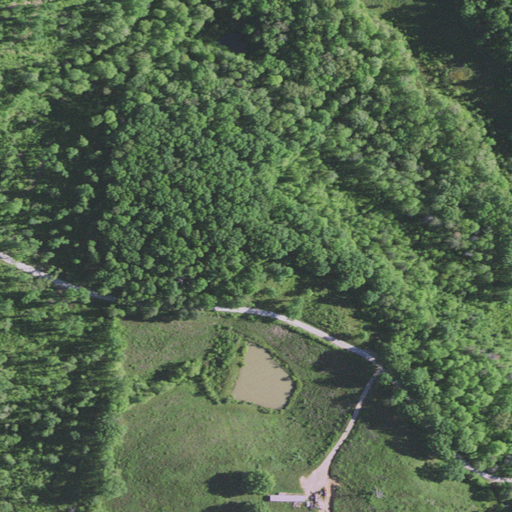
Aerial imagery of ridge(s) in Kentucky named Hale Ridge containing deciduous forest, pasture, open development, and low intensity development